Question: I want to find the cardinal direction accelerated by an iphone. I thought I could just use the accelerometer to do this, however, as you can see from the picture below the accelerometers axes are defined by the device orientation.
I figured that if i used the gyroscope to correct for yaw, spin, rotation then I could get a more accurate reading and not have to hold the phone in the same orientation during movement.
But this still does not tell me what cardinal direction the iphone is moving in. For that I would also have to use the the magnetometer.

Can anybody tell me how to use a three sensor readings to find the cardinal direction accelerated in? I dont even know where to start. I dont even know if the phone takes these measurements at the same rates of time either.
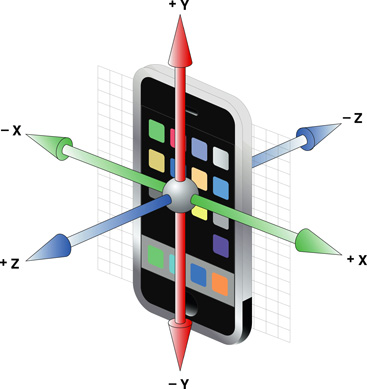
Answer: Taking the cross product of the magnetometer vector with the "down" vector will give you a horizontal magnetic east/west vector; from that, a second cross product gets the magnetic north/south vector. That's the easy part.
---
The harder problem is tracking the "down" vector effectively. If you integrate the accelerometers over time, you can filter out the motion of a hand-held mobile device, to get the persistent direction of gravity. Or, you could, if your device weren't rotating at the same time...
That's where the rate gyros come in: the gyros can let you compensate for the dynamic rotation of the hand-held device, so you can track your gravity in real-time. The classic way to do this is called a <URL> multiple data sources in order to evaluate the most likely state of your system.
---
A Kalman filter requires a mathematical model both of your physical system, and of the sensors that observe it; each of these models must be both accurate and "sufficiently linear" for the Kalman filter to work properly. As it happens, the iphone/accelerometer/gyro system is in fact sufficiently linear.
The Kalman filter uses both calculus and linear algebra, so if you're rolling your own, you will need a certain amount of math.
Also, as a practical matter, you should understand that physical sensors typically have offsets that need to be compensated for -- in particular, you need to pay attention to the rate gyro offsets in this kind of inertial navigation system, or your tracker will never stabilize. This means you will need to add your rate gyro offsets to your Kalman state vector and system model.